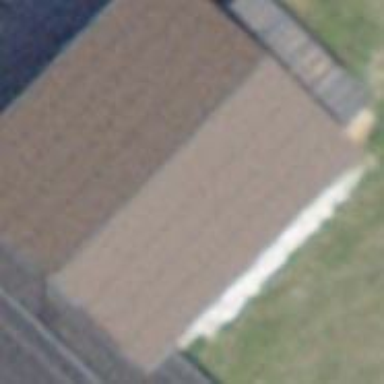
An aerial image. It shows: Sawmill building.